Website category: university
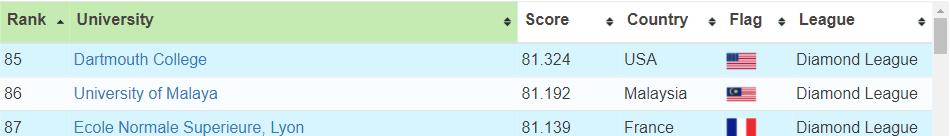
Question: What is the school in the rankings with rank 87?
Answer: Ecole Normale Superieure, Lyon

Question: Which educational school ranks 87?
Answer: Ecole Normale Superieure, Lyon

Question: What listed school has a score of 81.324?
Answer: Dartmouth College

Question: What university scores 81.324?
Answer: Dartmouth College

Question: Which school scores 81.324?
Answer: Dartmouth College

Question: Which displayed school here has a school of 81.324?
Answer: Dartmouth College

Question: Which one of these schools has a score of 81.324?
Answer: Dartmouth College

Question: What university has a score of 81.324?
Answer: Dartmouth College

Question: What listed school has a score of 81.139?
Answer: Ecole Normale Superieure, Lyon

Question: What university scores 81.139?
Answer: Ecole Normale Superieure, Lyon

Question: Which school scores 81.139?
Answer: Ecole Normale Superieure, Lyon

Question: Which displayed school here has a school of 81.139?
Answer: Ecole Normale Superieure, Lyon

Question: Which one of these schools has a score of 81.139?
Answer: Ecole Normale Superieure, Lyon

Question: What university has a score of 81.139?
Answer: Ecole Normale Superieure, Lyon

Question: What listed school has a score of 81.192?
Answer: University of Malaya

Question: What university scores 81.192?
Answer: University of Malaya

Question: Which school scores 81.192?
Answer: University of Malaya

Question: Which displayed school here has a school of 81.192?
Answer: University of Malaya

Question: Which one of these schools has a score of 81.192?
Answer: University of Malaya

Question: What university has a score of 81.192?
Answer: University of Malaya

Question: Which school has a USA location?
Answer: Dartmouth College

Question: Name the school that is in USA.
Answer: Dartmouth College

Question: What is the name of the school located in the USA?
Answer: Dartmouth College

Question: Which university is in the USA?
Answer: Dartmouth College

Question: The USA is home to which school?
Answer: Dartmouth College

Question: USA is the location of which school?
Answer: Dartmouth College

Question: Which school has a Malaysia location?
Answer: University of Malaya

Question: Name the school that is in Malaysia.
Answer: University of Malaya

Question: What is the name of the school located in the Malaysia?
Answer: University of Malaya

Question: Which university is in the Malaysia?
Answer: University of Malaya

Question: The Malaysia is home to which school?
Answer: University of Malaya

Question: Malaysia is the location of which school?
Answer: University of Malaya

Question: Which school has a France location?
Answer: Ecole Normale Superieure, Lyon

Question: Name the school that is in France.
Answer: Ecole Normale Superieure, Lyon

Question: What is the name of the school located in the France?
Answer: Ecole Normale Superieure, Lyon

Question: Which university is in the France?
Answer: Ecole Normale Superieure, Lyon

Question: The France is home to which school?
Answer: Ecole Normale Superieure, Lyon

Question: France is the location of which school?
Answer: Ecole Normale Superieure, Lyon